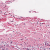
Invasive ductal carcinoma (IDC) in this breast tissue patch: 0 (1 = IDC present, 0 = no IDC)